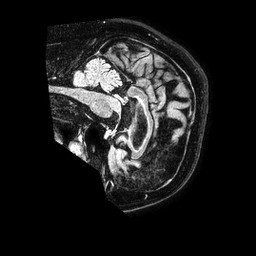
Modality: FLAIR
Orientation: sagittal
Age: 79
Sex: male
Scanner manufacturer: philips
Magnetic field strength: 1.5 T
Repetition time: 4.8 s
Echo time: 0.3 s